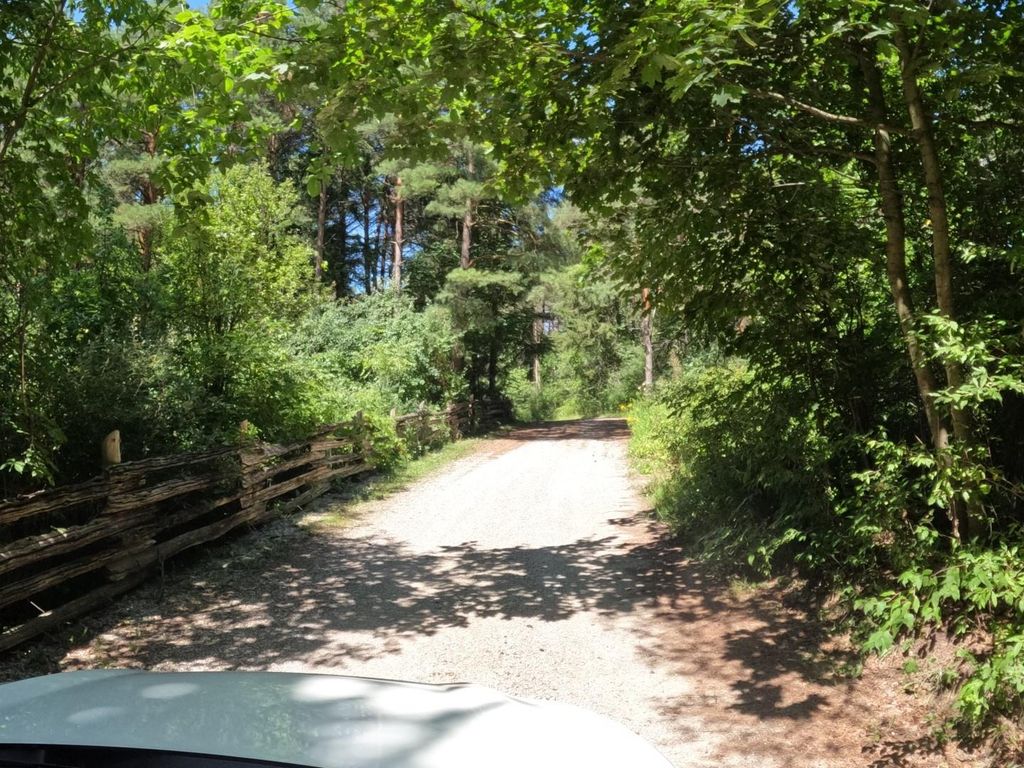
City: kitchener-waterloo